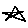
Label: star